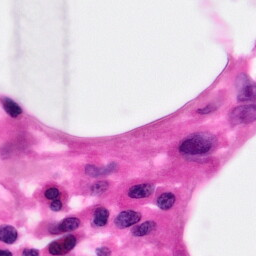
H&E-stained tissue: Pancreatic